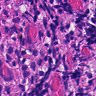
Metastatic tissue present: yes